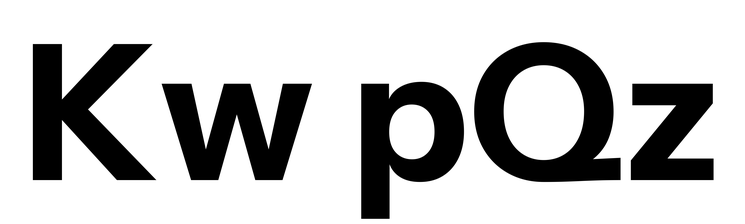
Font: InstrumentSans_Bold